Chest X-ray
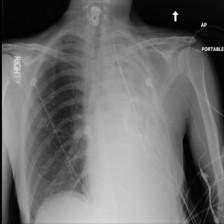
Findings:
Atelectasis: negative
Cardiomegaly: negative
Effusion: negative
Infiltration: negative
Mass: negative
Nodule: negative
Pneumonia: negative
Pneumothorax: negative
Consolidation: positive
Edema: negative
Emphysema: negative
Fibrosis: negative
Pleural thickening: positive
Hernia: negative